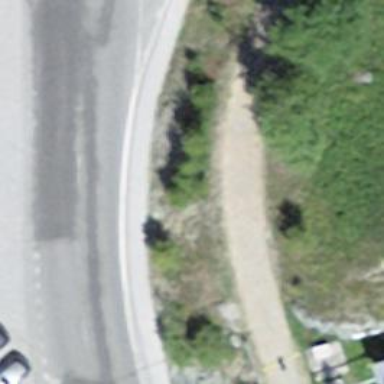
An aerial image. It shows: Downhill track road.